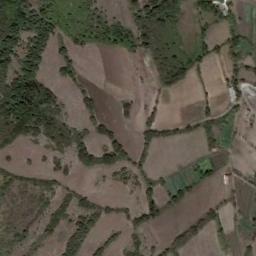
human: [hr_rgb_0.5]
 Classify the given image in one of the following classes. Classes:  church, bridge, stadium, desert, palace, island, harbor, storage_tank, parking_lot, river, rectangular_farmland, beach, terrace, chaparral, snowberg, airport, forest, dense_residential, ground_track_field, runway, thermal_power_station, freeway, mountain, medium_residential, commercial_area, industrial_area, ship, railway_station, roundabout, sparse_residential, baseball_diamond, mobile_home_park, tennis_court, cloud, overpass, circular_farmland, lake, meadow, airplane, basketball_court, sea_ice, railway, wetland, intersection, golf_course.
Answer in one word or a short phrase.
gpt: terrace